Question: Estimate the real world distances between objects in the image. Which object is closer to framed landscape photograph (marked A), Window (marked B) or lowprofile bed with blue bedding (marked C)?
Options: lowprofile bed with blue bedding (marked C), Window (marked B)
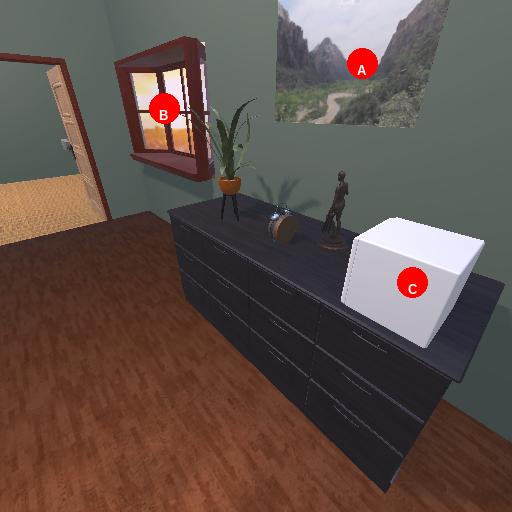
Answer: lowprofile bed with blue bedding (marked C)